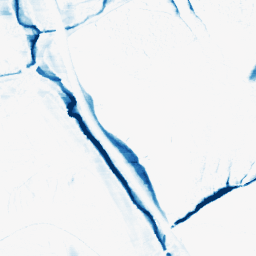
Category: morphological
Decomposition family: morphological_ellipse
Decomposition parameters: operation: closing
width: 5
height: 20
Upsampling method: quartic
Upsampling parameters: scale: 2
Upsampling scale: 2